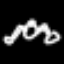
Label: frog